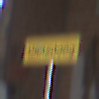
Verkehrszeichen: Umleitungsankuendigung
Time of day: Midday
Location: Roofed (Special)
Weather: Overcast
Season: NotSpecified
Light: Natural